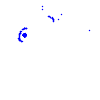
Particle: electron